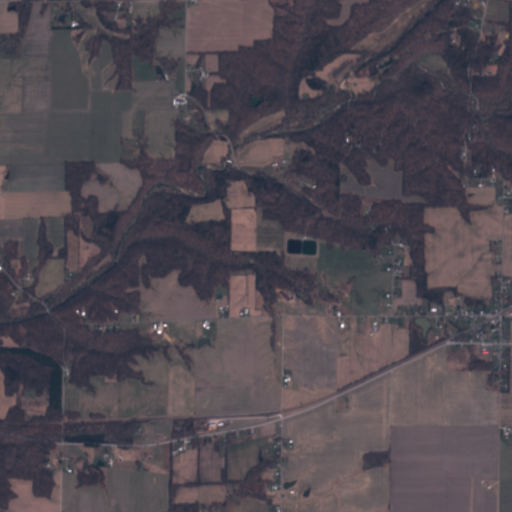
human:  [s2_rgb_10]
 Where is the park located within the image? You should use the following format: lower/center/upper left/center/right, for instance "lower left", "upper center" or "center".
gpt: The park is located in the lower right of the image.
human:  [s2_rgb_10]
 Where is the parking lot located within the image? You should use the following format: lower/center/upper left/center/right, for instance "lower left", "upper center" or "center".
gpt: There is no parking lot in the image.